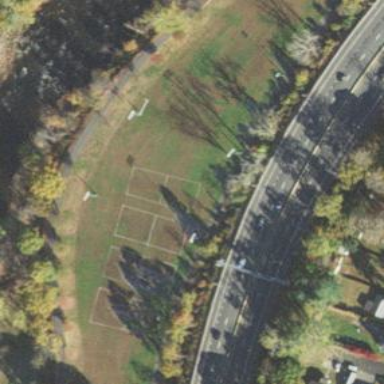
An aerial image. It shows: Soccer pitch for leisureland activities.